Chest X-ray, AP view. Patient: 42 years old, sex F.
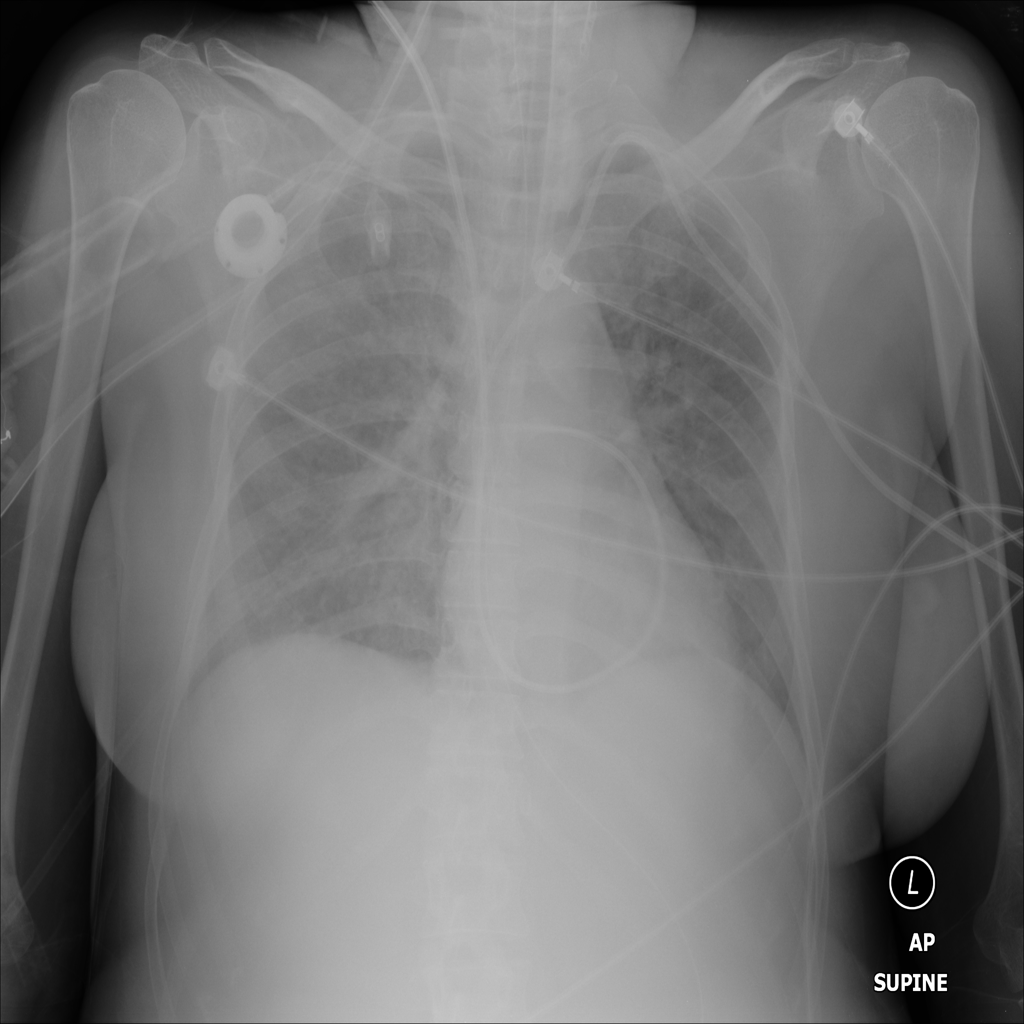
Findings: Edema, Infiltration